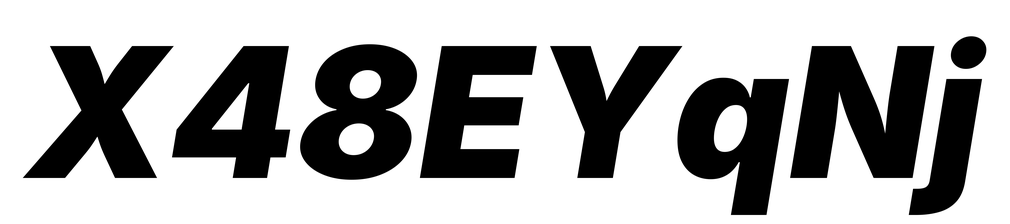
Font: Inter-Italic_Black_Italic